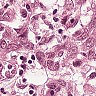
Metastatic tissue present: yes